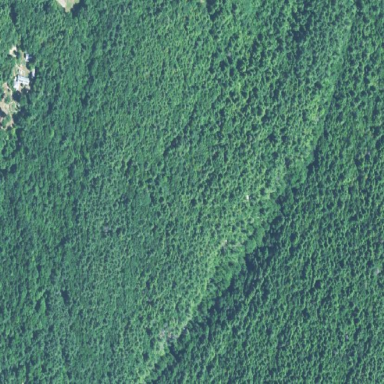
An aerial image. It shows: Nature reserve surrounded by woodland.